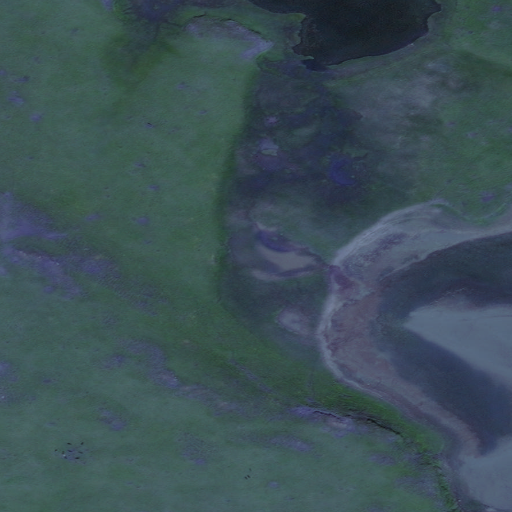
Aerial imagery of island in Alaska named Long Island containing only unknown